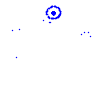
Particle: electron